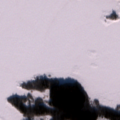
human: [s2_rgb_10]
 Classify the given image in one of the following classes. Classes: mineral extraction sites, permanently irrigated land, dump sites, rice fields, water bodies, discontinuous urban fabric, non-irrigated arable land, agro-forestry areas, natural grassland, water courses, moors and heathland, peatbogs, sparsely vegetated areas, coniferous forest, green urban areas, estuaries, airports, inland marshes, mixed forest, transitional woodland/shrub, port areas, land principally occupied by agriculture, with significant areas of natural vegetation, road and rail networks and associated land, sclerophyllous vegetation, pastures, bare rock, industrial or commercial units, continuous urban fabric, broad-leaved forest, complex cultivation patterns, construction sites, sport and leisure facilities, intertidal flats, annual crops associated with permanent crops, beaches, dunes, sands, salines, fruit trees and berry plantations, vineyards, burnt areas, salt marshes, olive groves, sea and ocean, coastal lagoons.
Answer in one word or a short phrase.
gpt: broad-leaved forest, sea and ocean